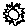
Label: sun